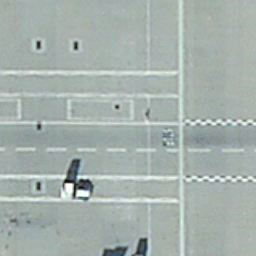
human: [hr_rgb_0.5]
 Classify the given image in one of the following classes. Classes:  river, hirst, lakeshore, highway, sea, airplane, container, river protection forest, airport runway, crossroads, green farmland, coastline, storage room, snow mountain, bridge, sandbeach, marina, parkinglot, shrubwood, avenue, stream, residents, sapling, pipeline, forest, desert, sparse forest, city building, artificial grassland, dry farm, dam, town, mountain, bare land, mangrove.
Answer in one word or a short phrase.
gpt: airport runway